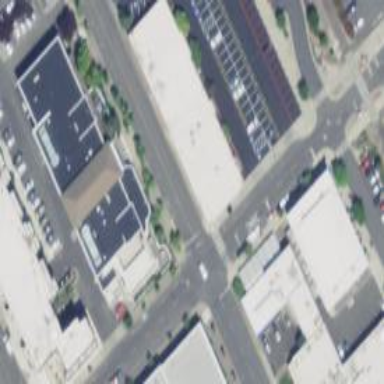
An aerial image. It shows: Commercial building.